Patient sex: M
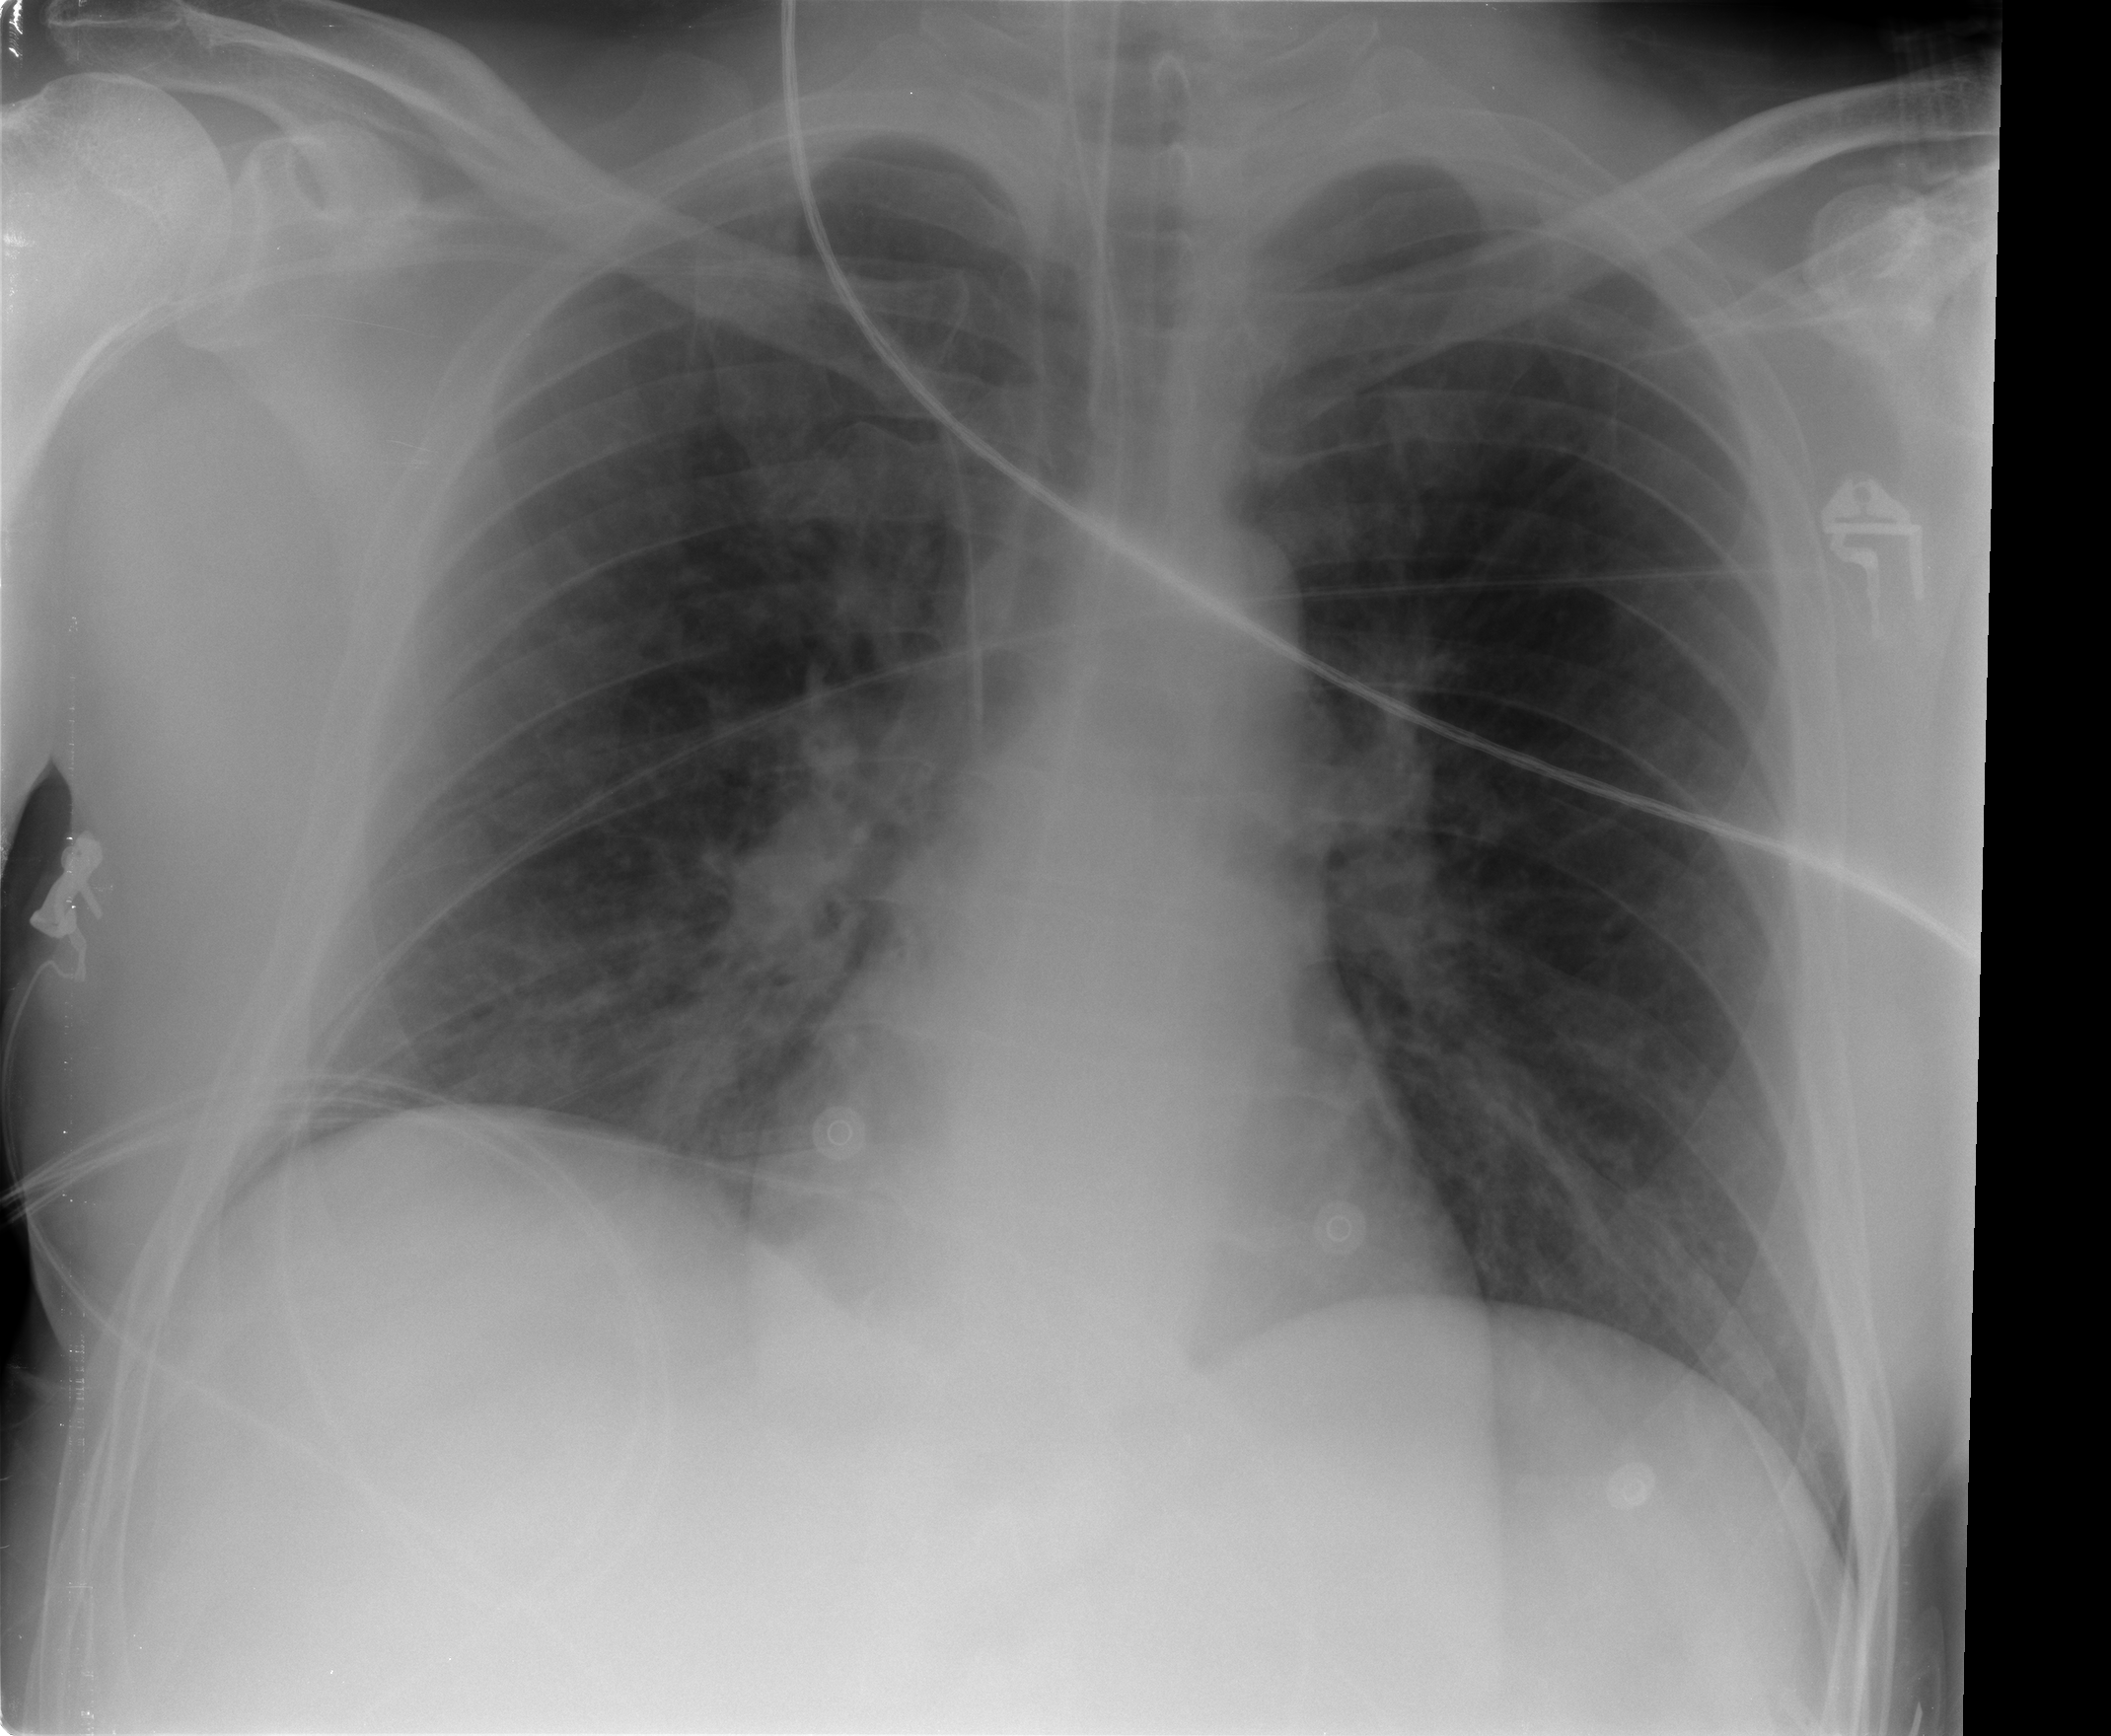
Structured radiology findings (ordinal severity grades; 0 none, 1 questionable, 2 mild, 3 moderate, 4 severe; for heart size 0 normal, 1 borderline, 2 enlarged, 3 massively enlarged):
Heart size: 0
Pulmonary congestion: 0
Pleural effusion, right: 0
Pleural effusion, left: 0
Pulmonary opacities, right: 0
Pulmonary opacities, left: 0
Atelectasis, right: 1
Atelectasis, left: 2